Question: We are using and with the .
We use the for the like the query.
The problem is when we move to sprint 2 the "Current Sprint" still points to sprint 1.
Is there a way to to tell TFS that we are now currently in sprint 2 and have the queries use a variable to run against instead of hard-coding the sprint?
For example: If you look at the screen shot below you will notice that the definition of the query uses a variable called "@Project" for the team project. Is there a way to have a variable for the sprint?

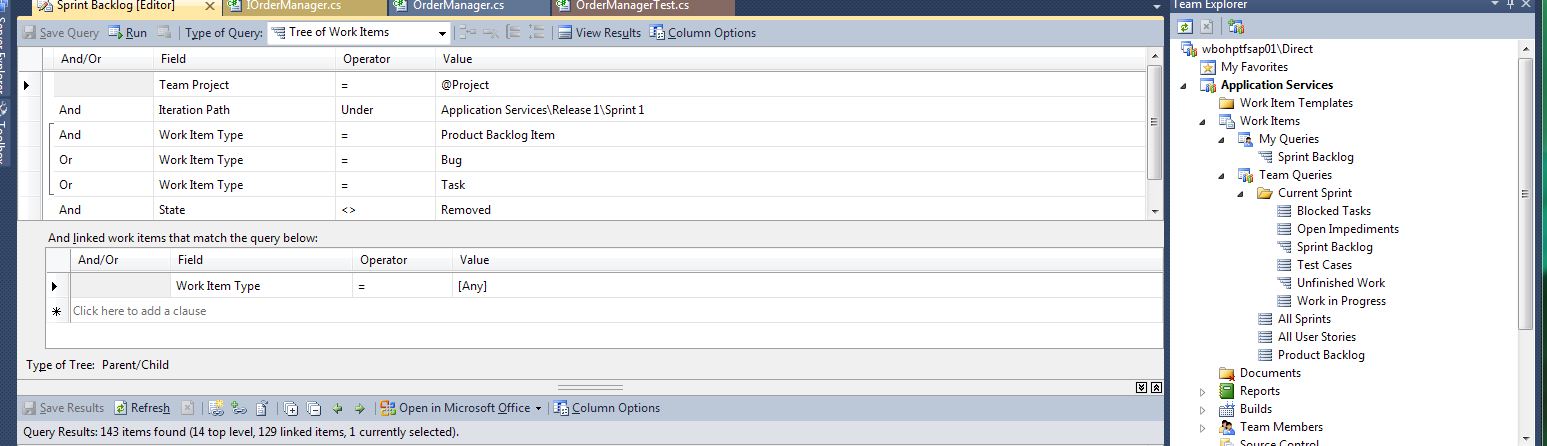
Answer: Tom,
What you are asking for is not available in TFS 2010. There are not even dates on the iterations, so TFS does not know what the current iteration is.
In TFS11 (vNext) we have added the dates on the iterations. It now knows in which iteration you are, and this is also reflected on the backlog page in web access. In the preview version that is out now it is however not possible to add a filter clause to your queries to filter on the current iteration (something like @CurrentIteration). We have heard strong feedback to add this in the product before it ships. It is also very high on our wish list, but we need to fix other things first before we can ship.
You can add this request on <URL>. If the idea gets lots of votes it makes it easier to build a case that we need to put this in. But we cannot promise anything.
Ewald - TFS Program Manager